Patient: sex F, age 68
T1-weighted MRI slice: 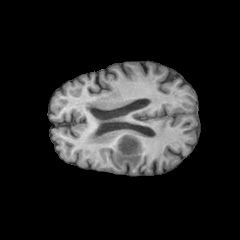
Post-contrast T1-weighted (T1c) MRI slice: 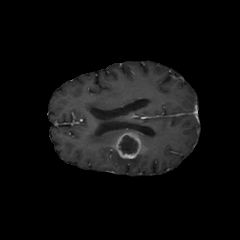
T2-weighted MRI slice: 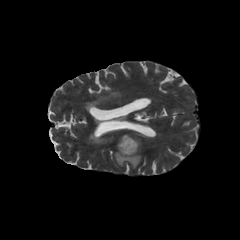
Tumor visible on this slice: yes
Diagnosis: Glioblastoma, IDH-wildtype
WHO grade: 4